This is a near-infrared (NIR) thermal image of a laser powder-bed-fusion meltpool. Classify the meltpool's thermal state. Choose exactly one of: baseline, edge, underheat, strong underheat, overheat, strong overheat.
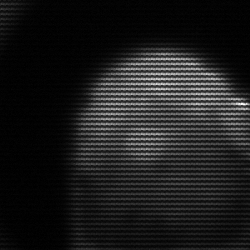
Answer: edge